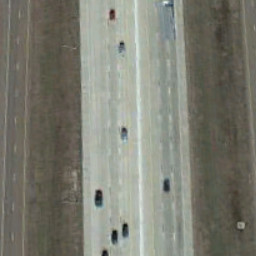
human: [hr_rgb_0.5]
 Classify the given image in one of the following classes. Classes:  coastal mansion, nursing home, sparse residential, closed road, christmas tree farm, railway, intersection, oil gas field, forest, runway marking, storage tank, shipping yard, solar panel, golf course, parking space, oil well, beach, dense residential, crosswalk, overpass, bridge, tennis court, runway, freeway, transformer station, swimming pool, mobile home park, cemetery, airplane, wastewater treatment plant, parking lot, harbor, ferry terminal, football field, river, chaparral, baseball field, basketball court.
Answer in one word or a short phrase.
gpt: freeway